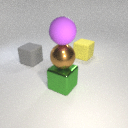
large green metal cube to the right of large gray rubber cube